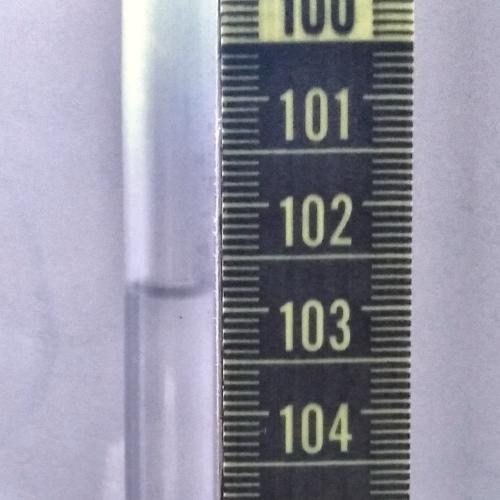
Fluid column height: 102.8 cm